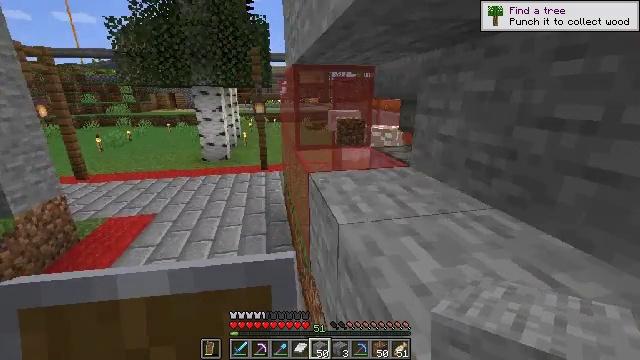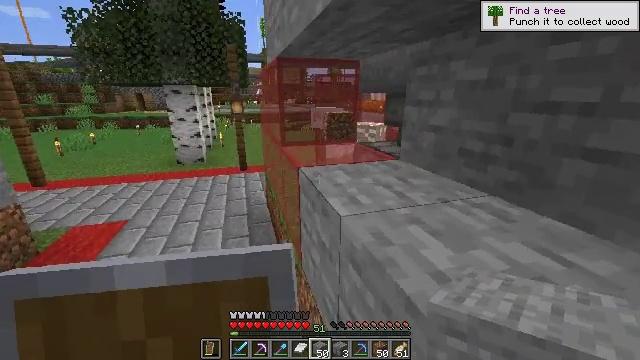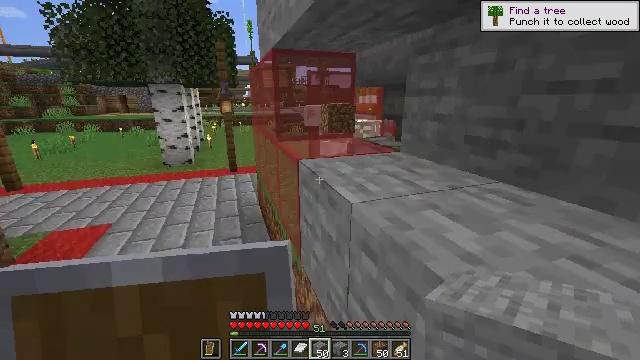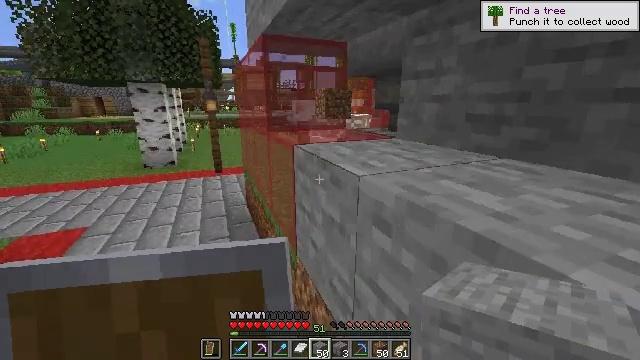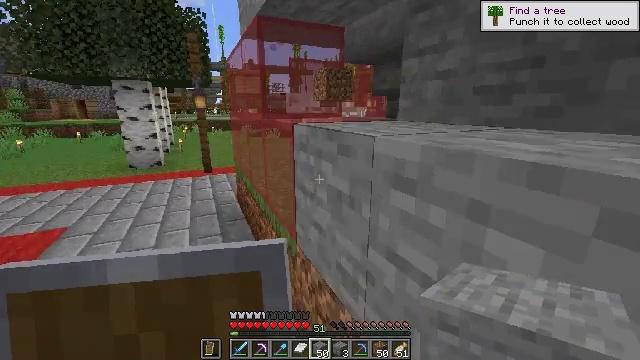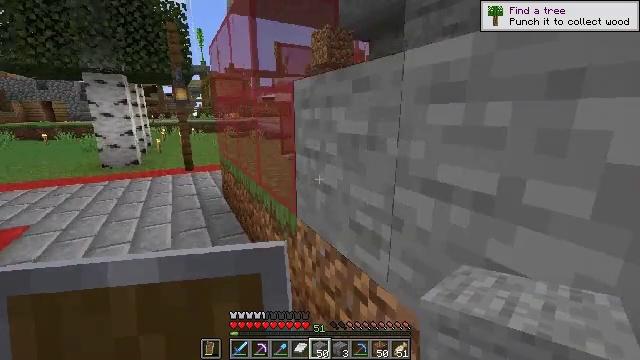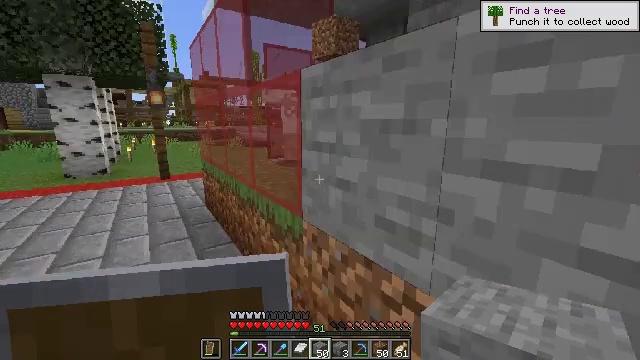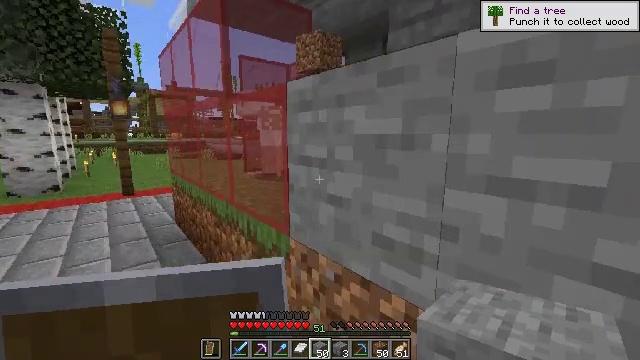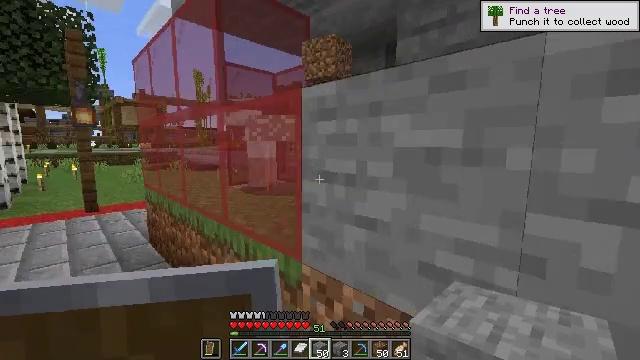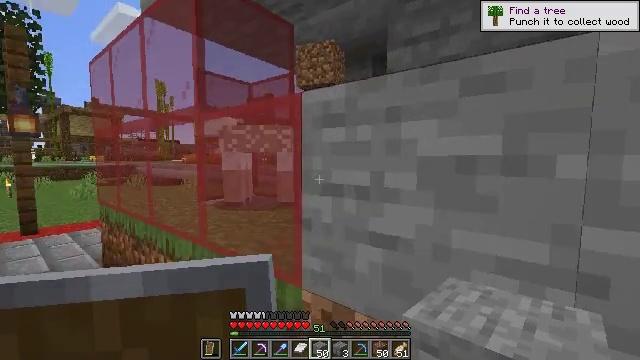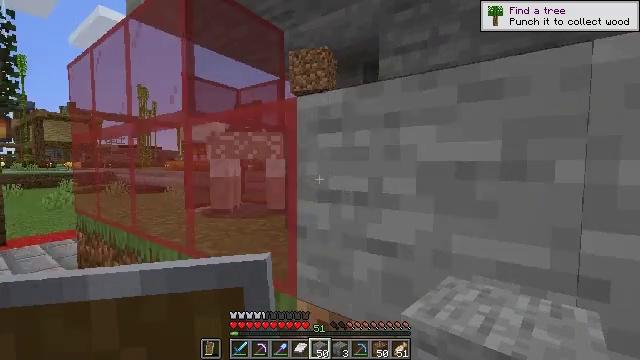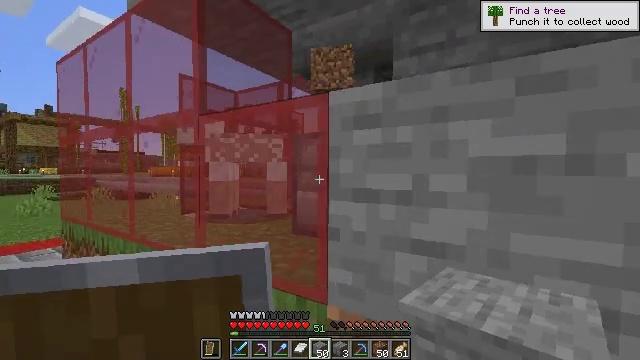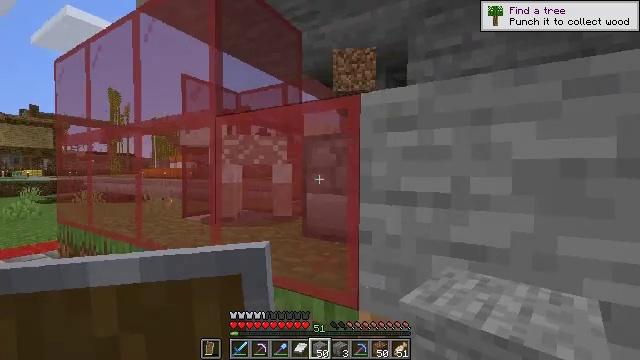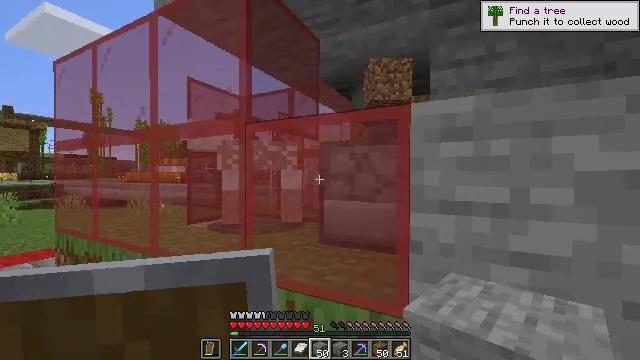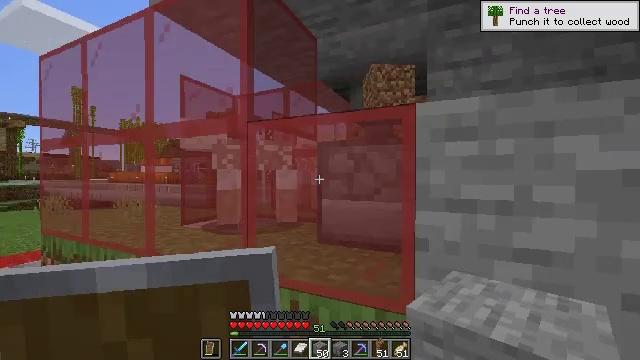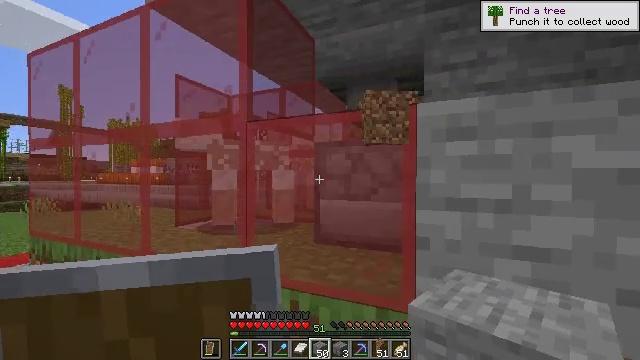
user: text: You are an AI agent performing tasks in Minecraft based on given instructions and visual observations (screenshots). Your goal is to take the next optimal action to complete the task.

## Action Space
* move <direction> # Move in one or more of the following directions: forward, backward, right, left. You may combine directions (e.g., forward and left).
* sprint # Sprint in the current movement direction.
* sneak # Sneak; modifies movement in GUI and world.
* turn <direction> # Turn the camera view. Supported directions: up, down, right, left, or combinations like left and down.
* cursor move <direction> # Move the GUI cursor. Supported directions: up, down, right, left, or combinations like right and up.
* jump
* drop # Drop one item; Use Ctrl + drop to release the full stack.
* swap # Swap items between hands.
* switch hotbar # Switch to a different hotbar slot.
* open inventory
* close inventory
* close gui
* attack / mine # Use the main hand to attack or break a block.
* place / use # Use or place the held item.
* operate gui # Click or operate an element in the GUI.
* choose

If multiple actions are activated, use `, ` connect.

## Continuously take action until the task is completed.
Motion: motion action
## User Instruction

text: mine block red stained glass
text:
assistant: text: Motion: move forward and move left, turn right
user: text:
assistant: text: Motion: move forward and move left, turn right
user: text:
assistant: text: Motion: move forward and move left, turn right
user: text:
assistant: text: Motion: move forward and move left, turn right
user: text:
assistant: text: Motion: move forward and move left, turn right and up
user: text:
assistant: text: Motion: move forward and move left, turn right and up
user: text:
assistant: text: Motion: move forward and move left, turn right and up
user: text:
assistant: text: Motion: move forward and move left, turn right and up
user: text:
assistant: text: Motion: move forward and move left, turn right and up
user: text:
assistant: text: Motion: move left, turn right and up
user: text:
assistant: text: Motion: move left, turn right and up
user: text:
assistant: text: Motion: move left, turn right
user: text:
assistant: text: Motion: turn right
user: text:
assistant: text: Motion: turn right
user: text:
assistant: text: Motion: turn right
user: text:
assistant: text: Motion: no_op
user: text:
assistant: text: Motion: move left, turn right
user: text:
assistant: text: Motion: move left, turn right
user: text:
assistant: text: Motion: move left, turn right
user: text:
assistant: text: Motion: move left, turn right
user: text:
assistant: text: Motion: move left, turn right
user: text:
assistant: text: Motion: move left, turn right
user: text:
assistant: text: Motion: turn right
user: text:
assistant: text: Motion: turn right
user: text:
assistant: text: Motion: no_op
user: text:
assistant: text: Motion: no_op
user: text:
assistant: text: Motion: no_op
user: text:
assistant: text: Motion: no_op
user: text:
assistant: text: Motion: no_op
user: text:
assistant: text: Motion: no_op